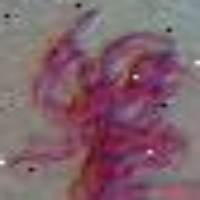
Label: metaphase